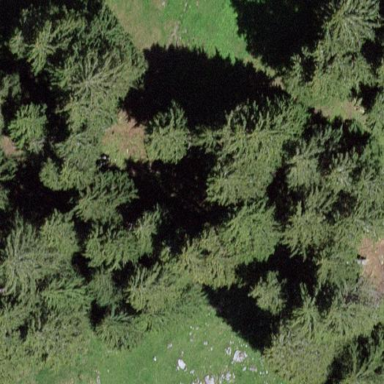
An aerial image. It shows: Forest area.